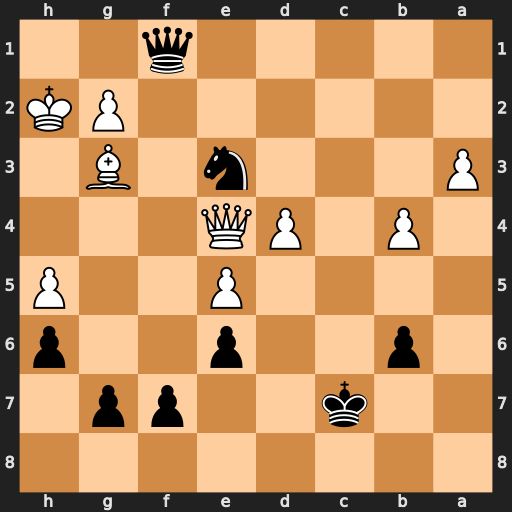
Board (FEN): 8/2k2pp1/1p2p2p/4P2P/1P1PQ3/P3n1B1/6PK/5q2
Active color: b
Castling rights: -
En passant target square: -
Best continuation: Qe2 Qf3 Qxf3